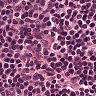
Metastatic tissue present: no